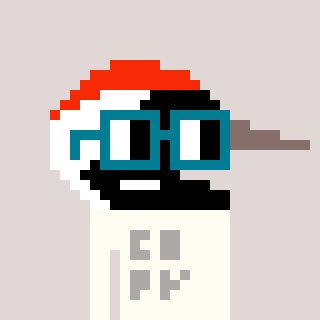
a pixel art character with square dark green glasses, a crane-shaped head and a grayscale-colored body on a warm background